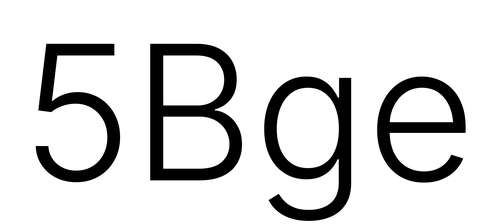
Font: Inter_Light